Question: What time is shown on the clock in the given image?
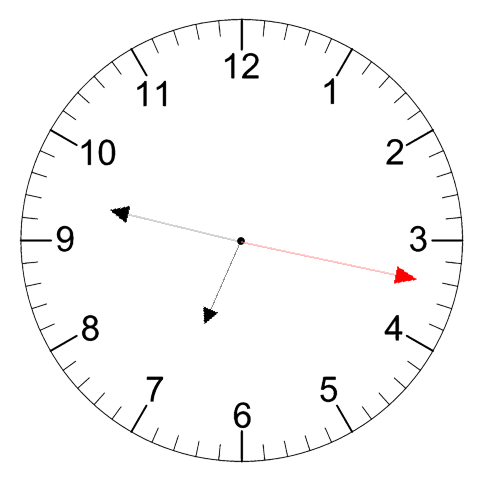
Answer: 06:47:17